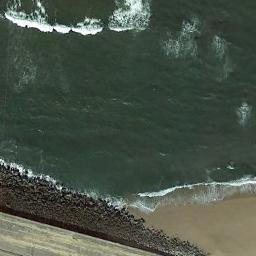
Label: beach